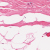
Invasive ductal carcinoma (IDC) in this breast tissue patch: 0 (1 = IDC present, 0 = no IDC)